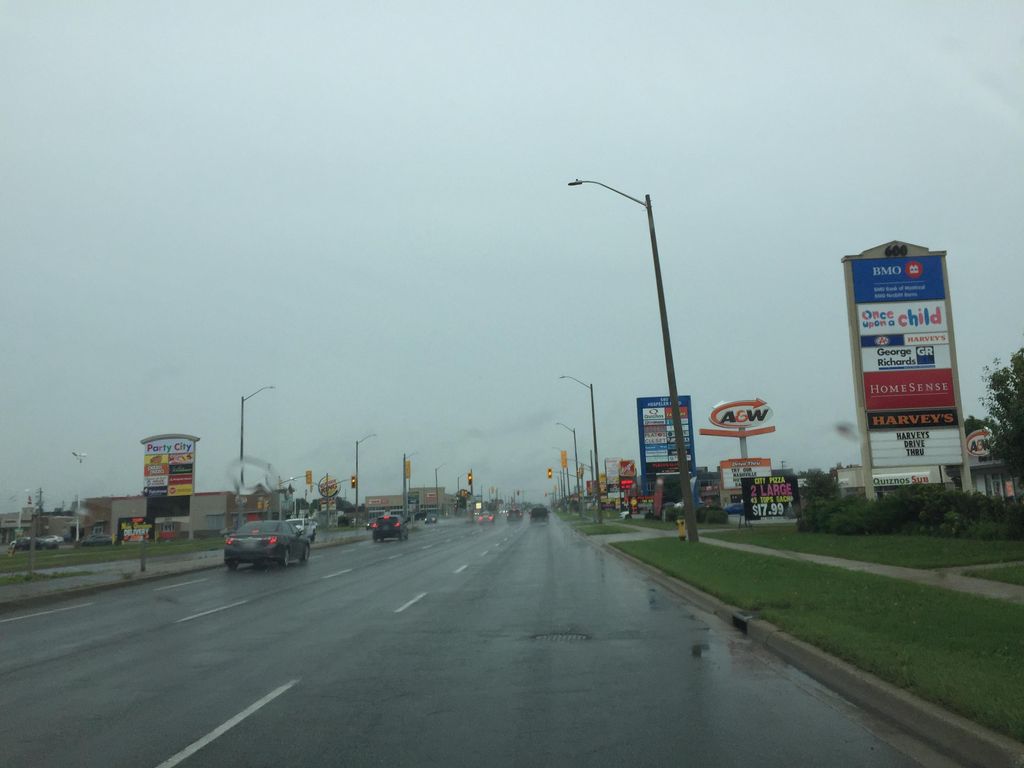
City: kitchener-waterloo